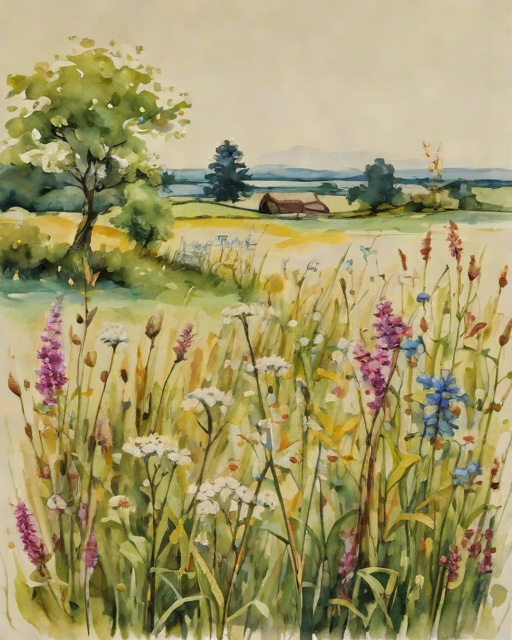
Category: Easter